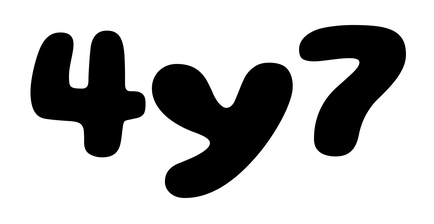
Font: Gluten_ExtraBold